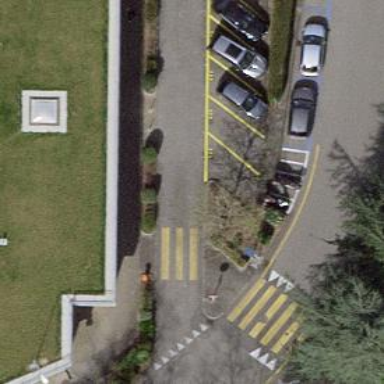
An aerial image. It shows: Zebra crossing for pedestrians.